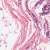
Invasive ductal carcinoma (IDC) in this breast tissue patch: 0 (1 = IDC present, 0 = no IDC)